Question: I have a model called video:
'''
public class Video
{
public int ID { get; set; }
public string Title { get; set; }
public string Description { get; set; }
public string VideoLink { get; set; }
public string tags { get; set; }
}
'''
And lets say i use a CRUD controller, using the above model, and create a new video with 'Title', 'Description', and 'VideoLink',

After creation, the URL displays as a text not as a YouTube video.
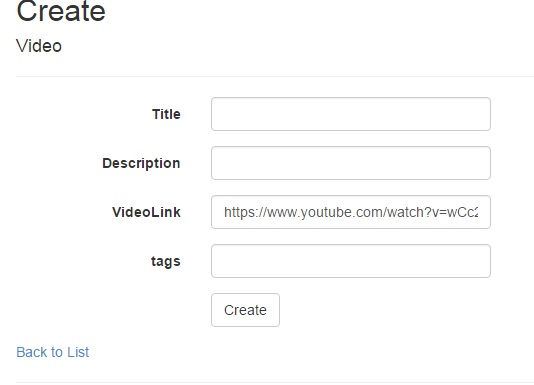
Answer: You can use 'video' tag:
'''
<video src="@item.VideoLink"></video>
'''
Update:
> YouTube players can be embedded in a web page using either an
tag or an tag. By appending parameters to the IFrame or SWF
URL, you can customize the playback experience in your application.
For example, you can automatically play videos using the autoplay
parameter or cause a video to play repeatedly using the loop
parameter. You can also use the enablejsapi parameter to enable the
player to be controlled via the IFrame Player API. <URL>
'''
<object width="640" height="390">
<param name="movie"
value="@item.VideoLink"></param>
<param name="allowScriptAccess" value="always"></param>
<embed src="@item.VideoLink"
type=" application />x-shockwave-flash"
allowscriptaccess="always"
width="640" height="390"></embed>
</object>
'''